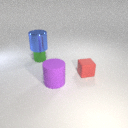
large purple rubber cylinder to the left of small red rubber cube